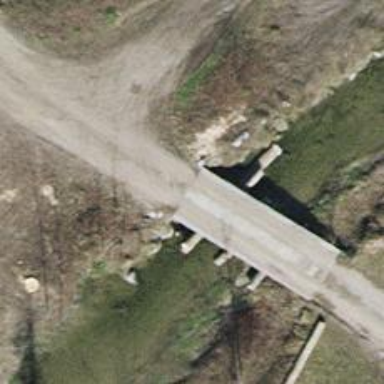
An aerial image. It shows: Gravel track with bridge. The track has grade3 tracktype.